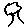
Label: tree